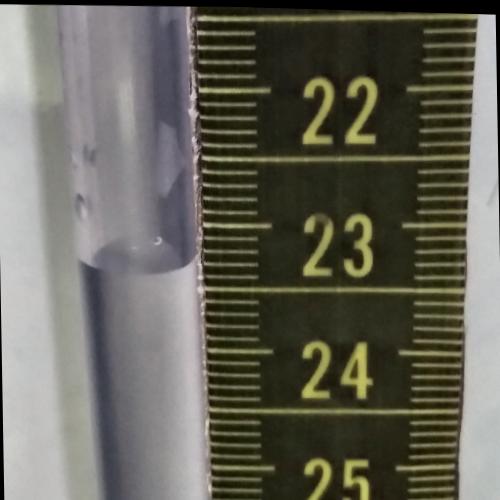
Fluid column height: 23.3 cm